Question: I have a 'UIActionSheet' that I'm conditionally adding buttons to. If there are a lot of buttons (more so for portrait view), the destructive button detaches from the action sheet (as expected) to allow the items to scroll. The thing that is not right, is it does not have a background to it.

'''
UIActionSheet *sheet = [[UIActionSheet alloc]initWithTitle:nil
delegate:self
cancelButtonTitle: nil
destructiveButtonTitle:@"Changed my mind"
otherButtonTitles:MAILBUTTON, BOOKMARKSBUTTON, CLEARCOOKIESBUTTON, nil];
if([UIImagePickerController isSourceTypeAvailable:UIImagePickerControllerSourceTypeCamera])
{
[sheet addButtonWithTitle:CAMERABUTTON];
}
sheet.tag = ACTION_SHEET;
if ([UIPrintInteractionController isPrintingAvailable])
{
[sheet addButtonWithTitle:PRINTBUTTON];
}
NSUserDefaults *prefs = [NSUserDefaults standardUserDefaults];
if ([prefs boolForKey:BUMP_ENABLED_KEY] == YES)
{
[sheet addButtonWithTitle:BUMPRECEIVEBUTTON];
if ([prefs boolForKey:BUMP_ALLOW_SENDING_KEY] == YES)
[sheet addButtonWithTitle:BUMPSENDBUTTON];
}
[sheet addButtonWithTitle: @""];
[sheet setCancelButtonIndex: sheet.numberOfButtons - 1];
[sheet showInView:self.view];
'''
It looks fine in portrait mode, the destructive button has a background. If I add a lot more buttons though, it has the same behavior seen above.
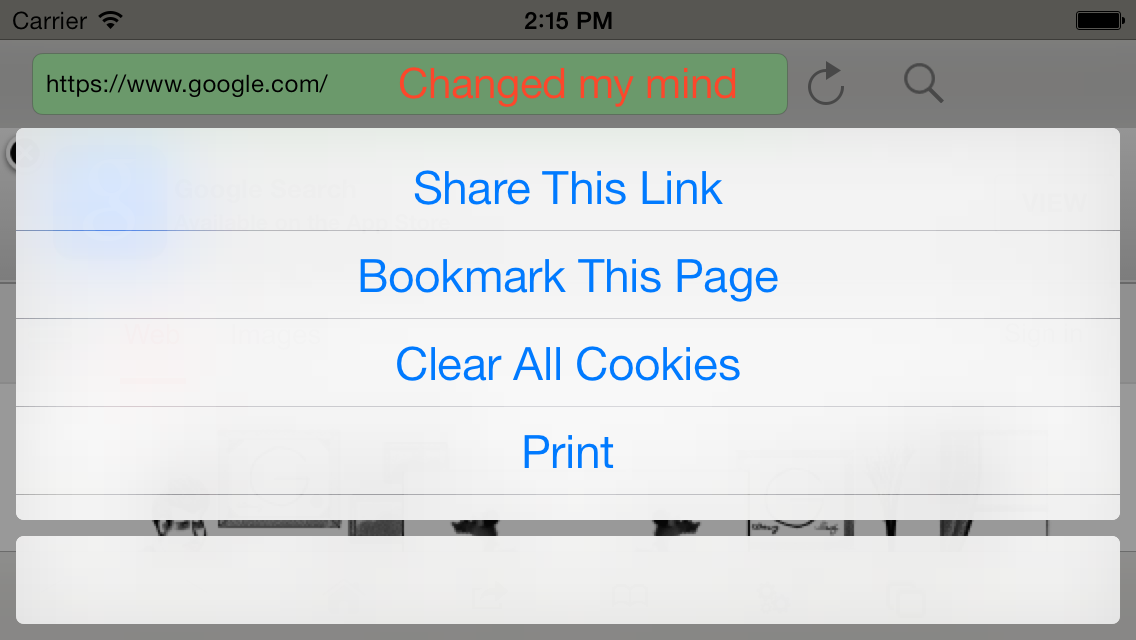
Answer: Found a solution, it's a bit hacky. First I check if it's landscaped and that there are more than 5 buttons. When there are 6 or more, that's when it changes to a scrolling action sheet and that's when the problem occurs. If all that is true, I set the title to an empty string, with a space
'''
[sheet setTitle: @" "];
'''
This gives the white background to the button, but it leaves us with a big empty white space above, given you don't want a title.
To fix this, in 'willPresentActionSheet', I slide down the backdrop
'''
if (actionSheet.title)
{
if ([actionSheet.title.trim isEqualToString: @""])
{
CGRect backdropFrame = [[[actionSheet subviews] objectAtIndex: 0] frame];
backdropFrame.origin.y += 45;
backdropFrame.size.height -= 55;
[[[actionSheet subviews] objectAtIndex: 0] setFrame: backdropFrame];
}
}
'''